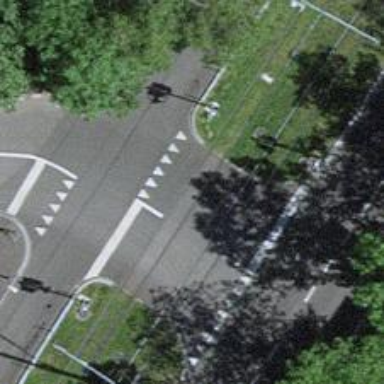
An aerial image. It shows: Tram level crossing on railway.